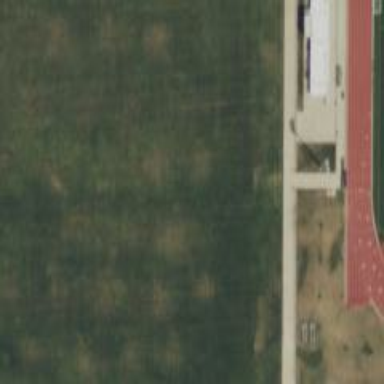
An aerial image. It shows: Soccer pitch for leisureland activities.